Interaction volume radius: 10 \u00c5
Interaction volume height: 25 \u00c5
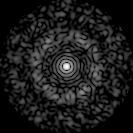
Disorder parameter: 0.8084